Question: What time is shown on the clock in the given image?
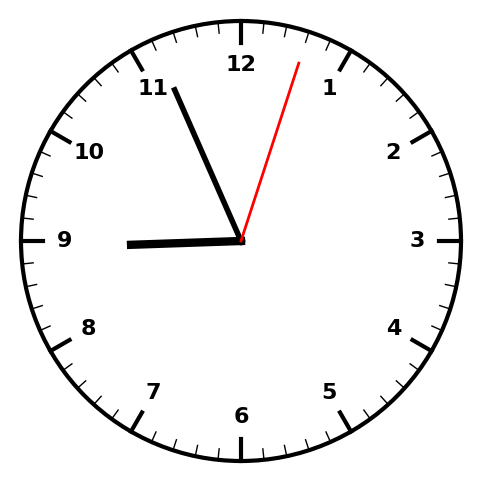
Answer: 08:56:03